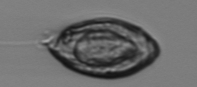
Label: Katodinium_or_Torodinium